Question: I'm working on a UI that has a bunch of images and buttons, but since they're too long to fit on one screen, I decided to put it in a ScrollView. Problem is, once I do that, everything disappears except my first image. Here's my code:
'''
<?xml version="1.0" encoding="utf-8"?>
<LinearLayout xmlns:android="http://schemas.android.com/apk/res/android"
android:layout_width="fill_parent"
android:layout_height="fill_parent"
android:background="@drawable/bg"
android:baselineAligned="true"
android:orientation="vertical">
<ScrollView
android:layout_width="fill_parent"
android:layout_height="fill_parent"
android:id="@+id/scrollView1">
<LinearLayout
android:id="@+id/linearLayout1"
android:layout_width="fill_parent"
android:layout_height="fill_parent">
<ImageView
android:layout_width="wrap_content"
android:layout_height="wrap_content"
android:id="@+id/imageView1"
android:src="@drawable/header3000"
android:layout_gravity="center"
android:layout_marginTop="10dip"></ImageView>
<ImageView
android:layout_width="wrap_content"
android:layout_height="wrap_content"
android:id="@+id/imageView2"
android:src="@drawable/websitetuneup"
android:layout_gravity="center_horizontal"></ImageView>
<Button
android:layout_width="wrap_content"
android:text="Read More" android:id="@+id/readmore_w1"
android:layout_height="wrap_content"
android:layout_marginLeft="15dip"></Button>
<ImageView
android:layout_width="wrap_content"
android:layout_height="wrap_content"
android:id="@+id/imageView3"
android:src="@drawable/inboundmarketing"
android:layout_marginLeft="15dip"></ImageView>
<Button
android:layout_width="wrap_content"
android:text="Read More" android:id="@+id/readmore_w2"
android:layout_height="wrap_content"
android:layout_gravity="right"
android:layout_marginRight="15dip"></Button>
<ImageView
android:layout_width="wrap_content"
android:layout_height="wrap_content"
android:id="@+id/imageView4"
android:src="@drawable/socialmedia"
android:layout_marginLeft="15dip"></ImageView>
<Button
android:layout_width="wrap_content"
android:text="Read More" android:id="@+id/readmore_w3"
android:layout_height="wrap_content"
android:layout_marginLeft="15dip"></Button>
</LinearLayout>
</ScrollView>
</LinearLayout>
'''
Here's what it looks like

Notice how the first image appears fine, but all the rest are minimized into a small portion to the right of the image.
How should I fix this? Thanks in advance for your help, and sorry for the long post
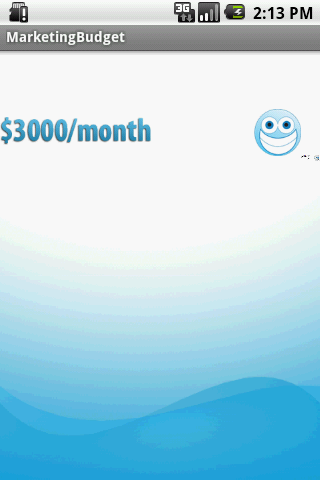
Answer: The orientation of second LinearLayout is not defined. It seems it is takes as horizontal by default. Try the veritical one.